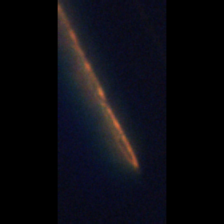
Taxon: Psuedo-nitzschia
Group: Diatoms